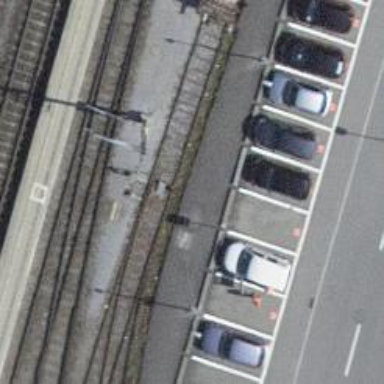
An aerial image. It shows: Railway switch.